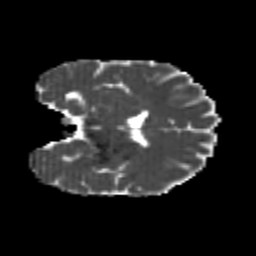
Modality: MD
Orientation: coronal
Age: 22
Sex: male
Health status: healthy
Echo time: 0.074 s